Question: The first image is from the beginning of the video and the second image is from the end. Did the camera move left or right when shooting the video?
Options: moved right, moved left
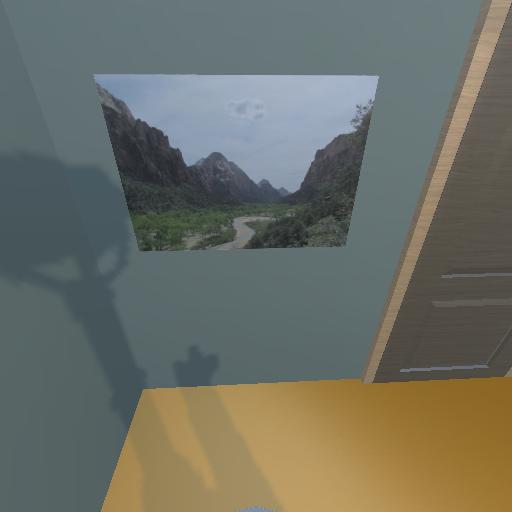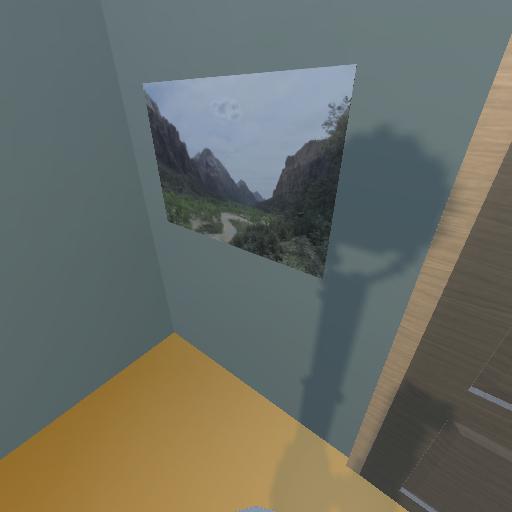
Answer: moved right